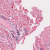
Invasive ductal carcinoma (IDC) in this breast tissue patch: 0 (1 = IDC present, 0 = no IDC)